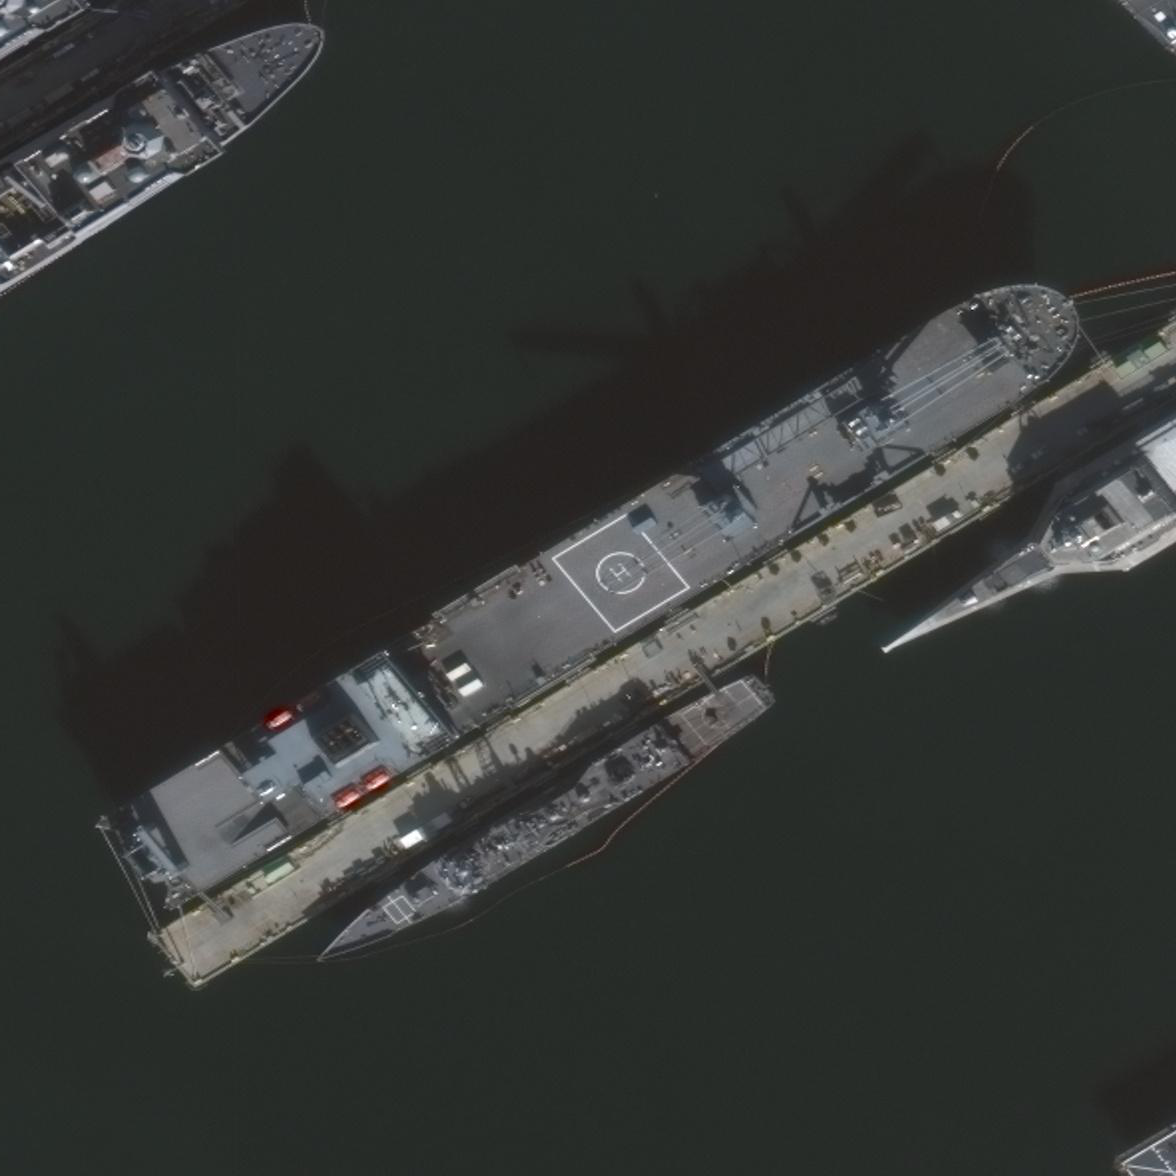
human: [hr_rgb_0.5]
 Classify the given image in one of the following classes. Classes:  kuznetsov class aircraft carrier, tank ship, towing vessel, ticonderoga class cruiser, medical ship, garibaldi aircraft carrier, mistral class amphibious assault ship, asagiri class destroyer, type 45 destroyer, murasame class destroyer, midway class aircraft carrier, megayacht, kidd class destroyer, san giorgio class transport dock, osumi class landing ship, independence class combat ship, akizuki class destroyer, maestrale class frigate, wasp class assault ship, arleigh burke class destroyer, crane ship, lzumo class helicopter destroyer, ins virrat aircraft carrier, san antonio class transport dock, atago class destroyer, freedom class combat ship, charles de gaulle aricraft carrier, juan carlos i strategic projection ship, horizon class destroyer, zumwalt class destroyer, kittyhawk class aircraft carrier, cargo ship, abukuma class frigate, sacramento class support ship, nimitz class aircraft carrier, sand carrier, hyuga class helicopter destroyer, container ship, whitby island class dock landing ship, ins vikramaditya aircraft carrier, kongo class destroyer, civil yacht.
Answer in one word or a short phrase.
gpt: Crane ship